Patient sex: F
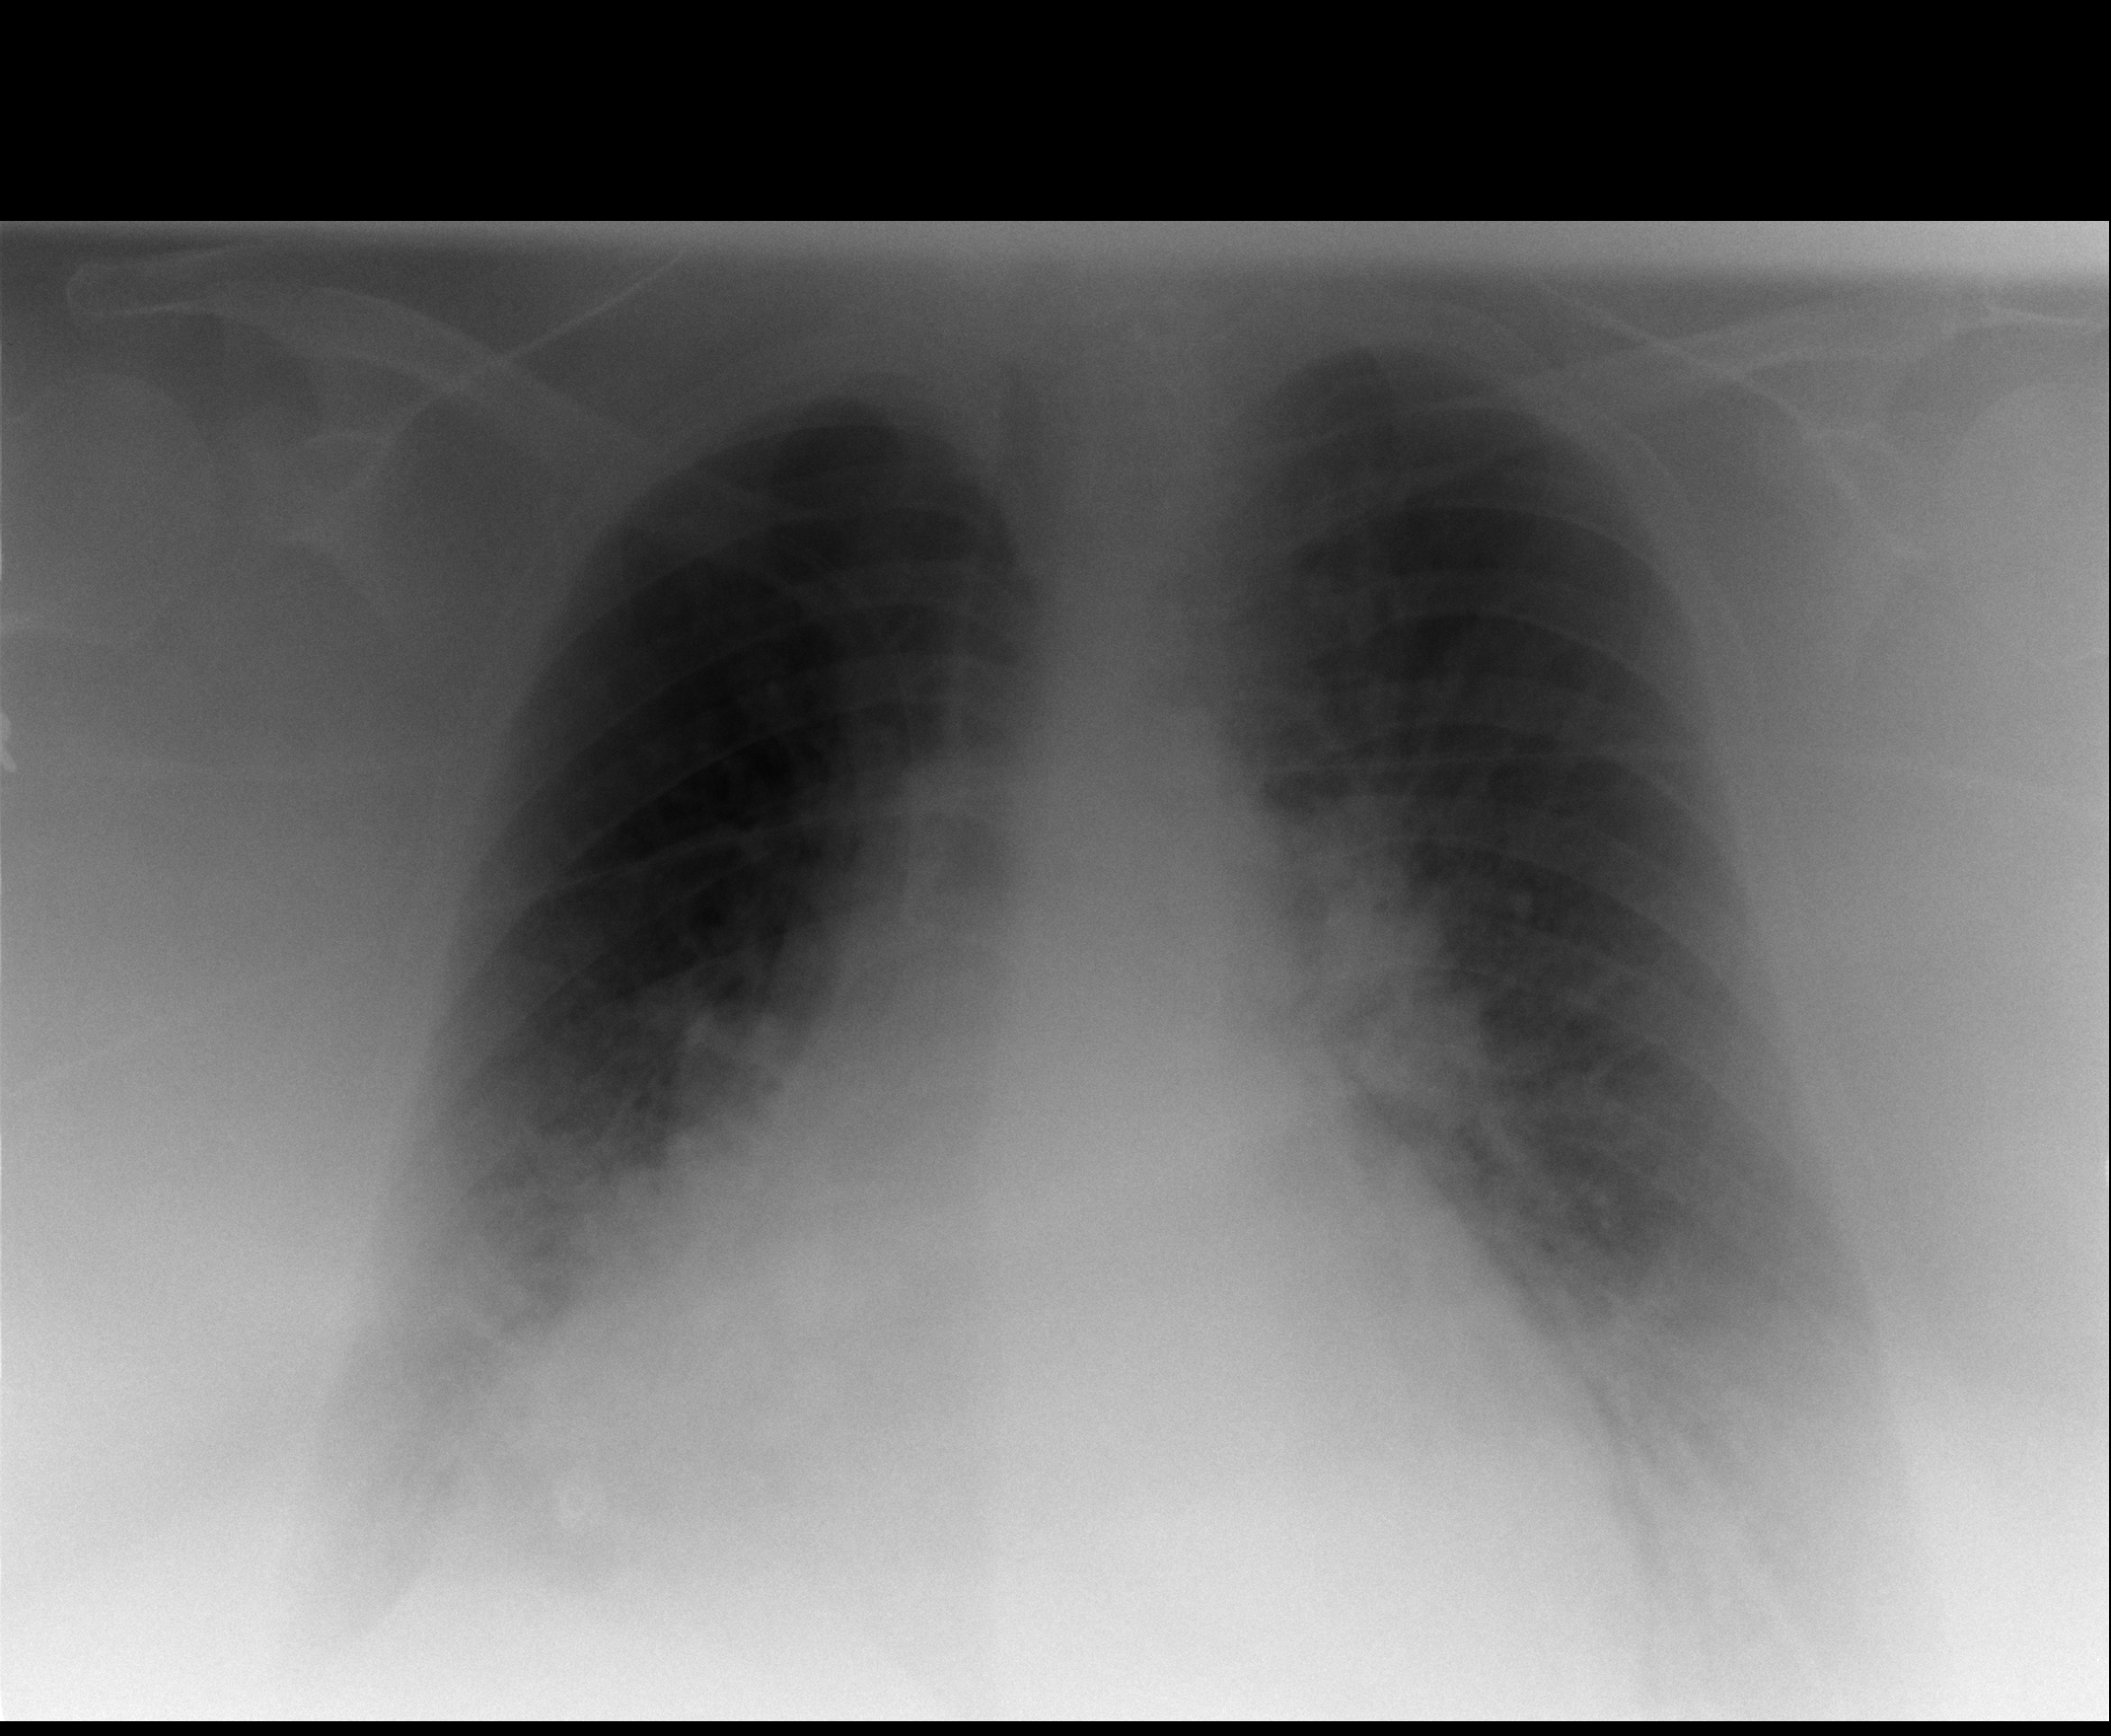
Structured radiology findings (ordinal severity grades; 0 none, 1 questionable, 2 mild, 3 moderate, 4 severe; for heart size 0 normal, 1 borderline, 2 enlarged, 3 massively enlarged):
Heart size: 2
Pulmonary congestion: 2
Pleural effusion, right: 2
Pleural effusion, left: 2
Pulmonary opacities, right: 2
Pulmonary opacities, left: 2
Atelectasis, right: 2
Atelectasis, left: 2